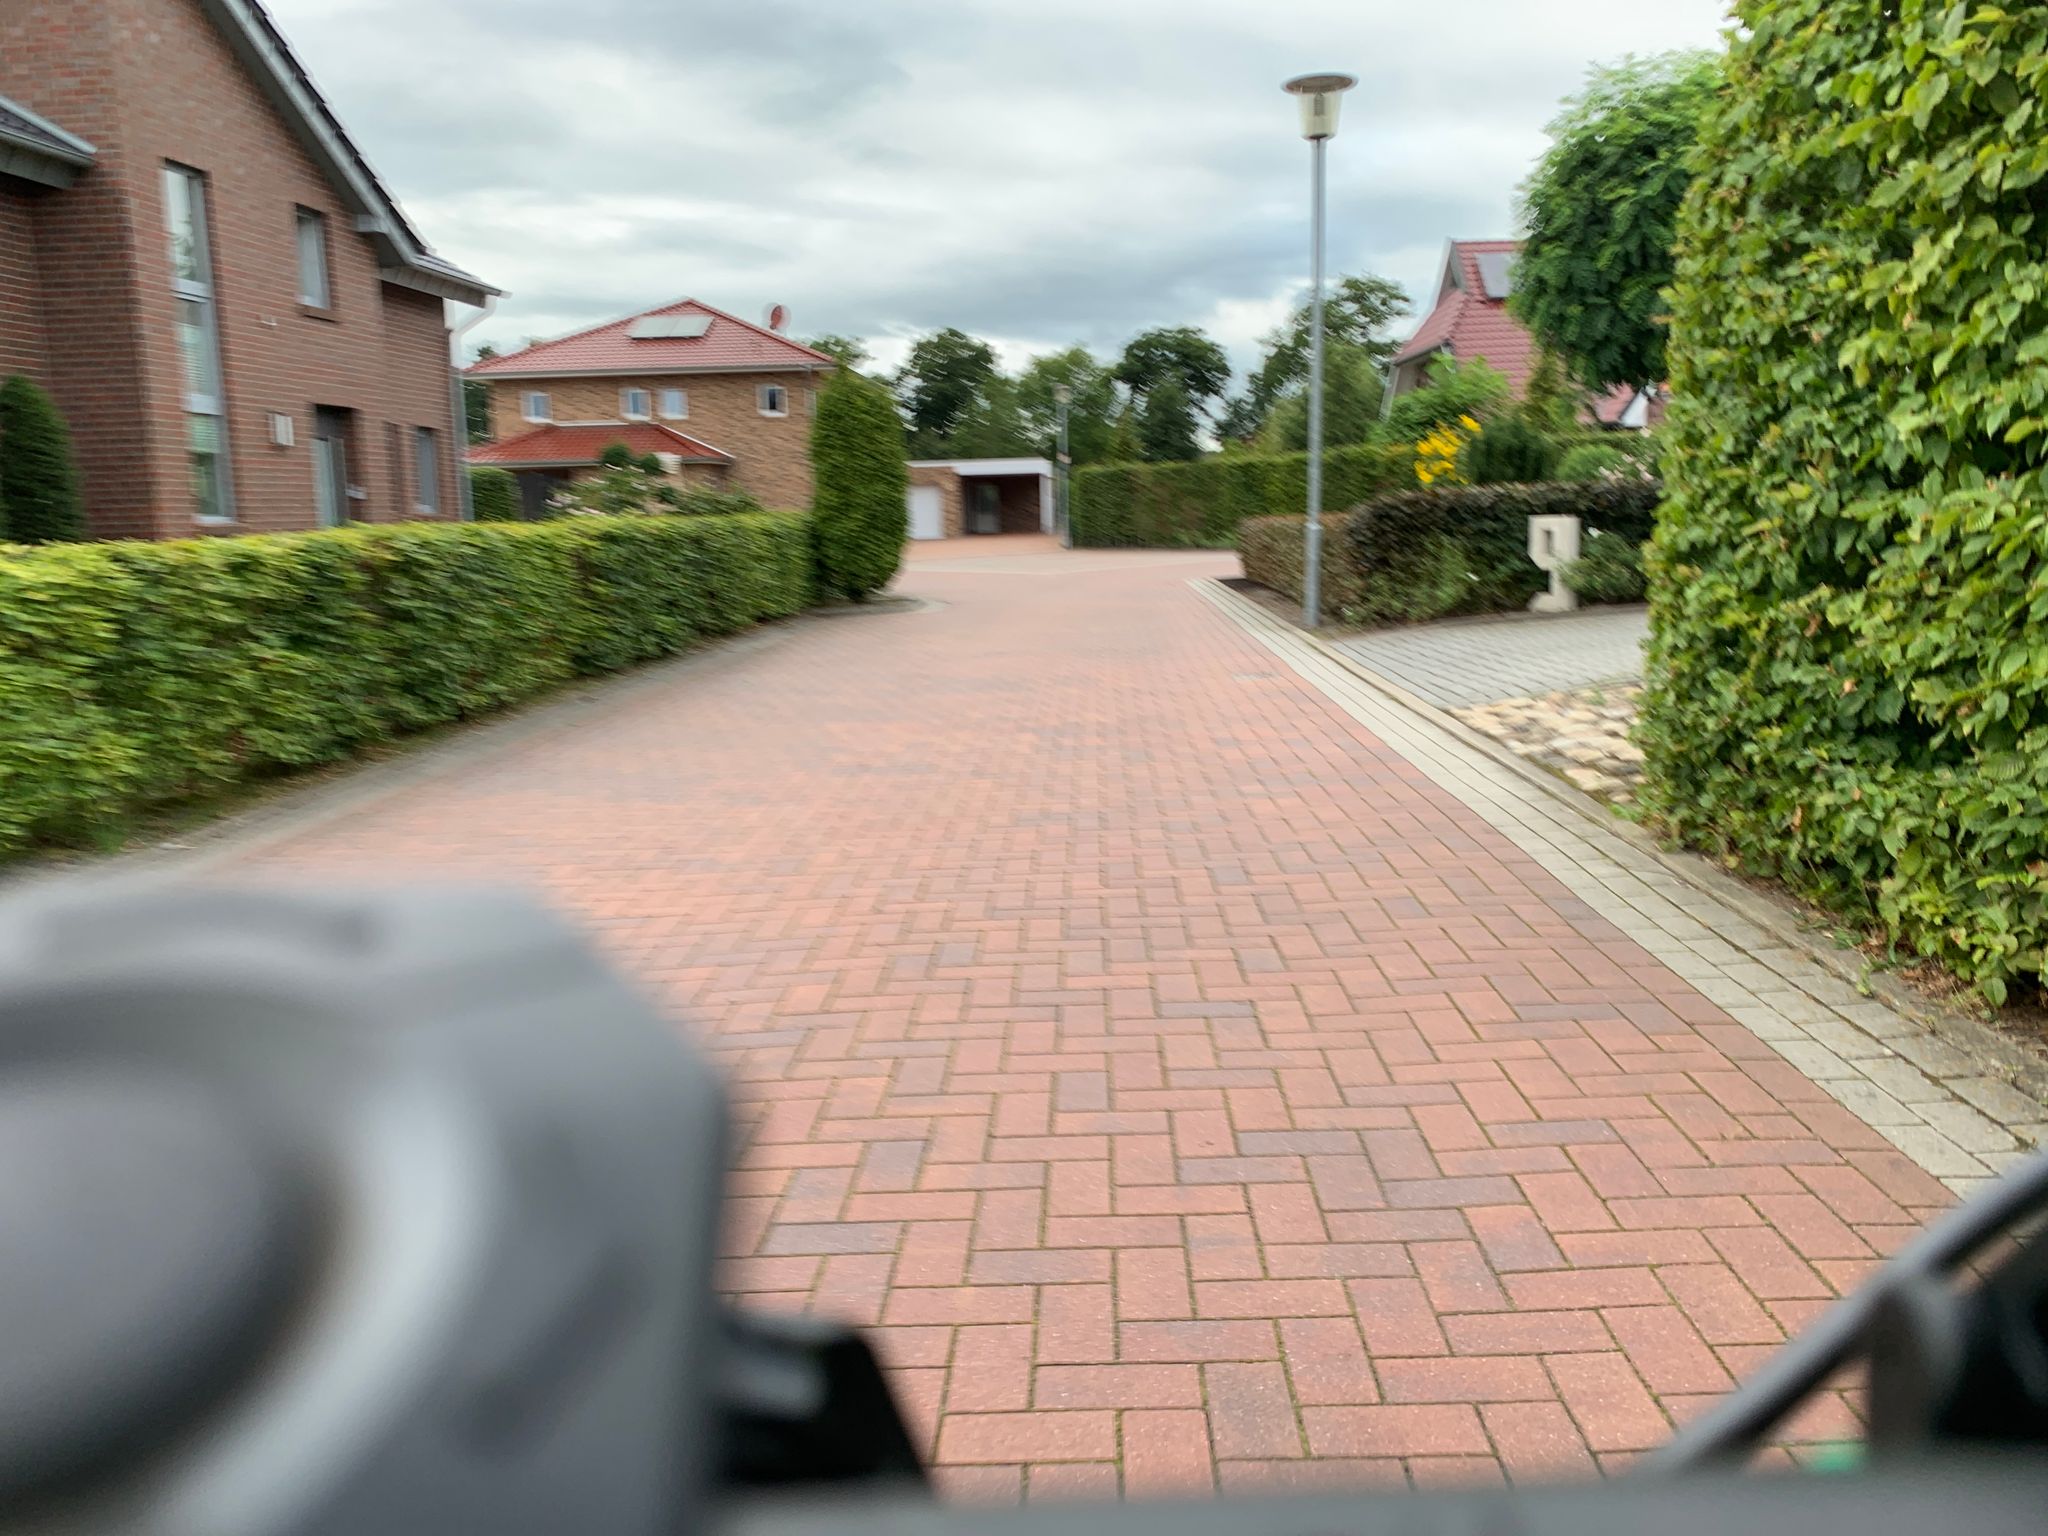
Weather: cloudy
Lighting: day
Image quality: good
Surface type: walking surface
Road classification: living_street, path
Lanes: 1
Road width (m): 1.5
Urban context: semi-dense urban cluster
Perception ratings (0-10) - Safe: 9.31, Lively: 7.4, Beautiful: 9.82, Boring: 7.7, Depressing: 1.22, Wealthy: 8.85